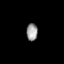
Tissue: lung
Cell type: Endothelial cells
Senescence score: 0.5447
Nuclear area (px): 191
Mean DAPI intensity: 153.545